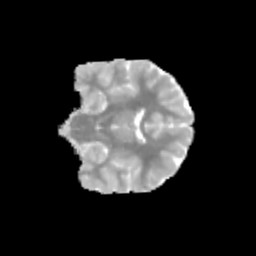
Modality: MD
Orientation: coronal
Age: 9
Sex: male
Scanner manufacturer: siemens
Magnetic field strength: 3 T
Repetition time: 3.8 s
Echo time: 0.07 s